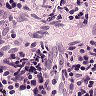
Metastatic tissue present: no